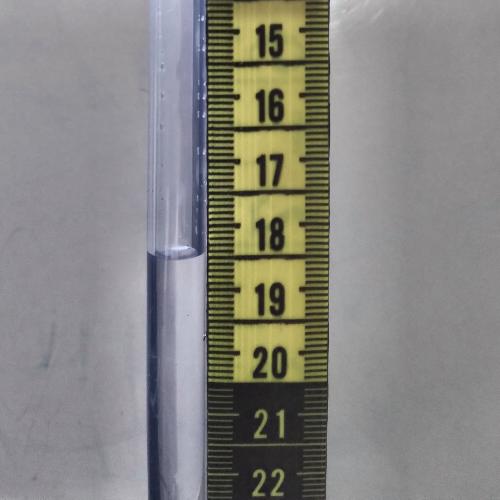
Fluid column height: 18.5 cm